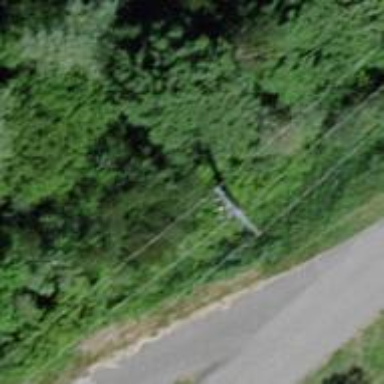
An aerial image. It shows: Concrete power pole with straight line management system.